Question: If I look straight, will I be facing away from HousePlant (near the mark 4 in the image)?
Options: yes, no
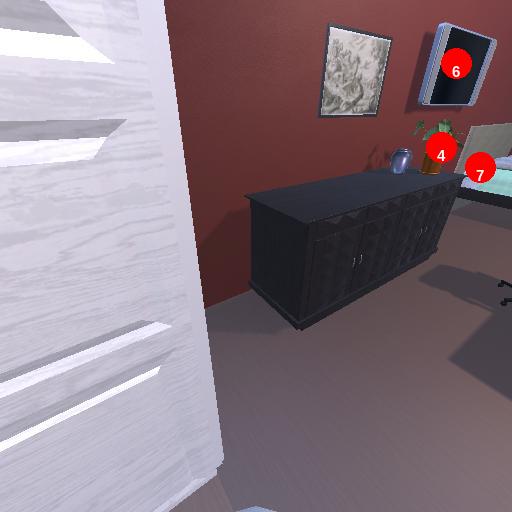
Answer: yes